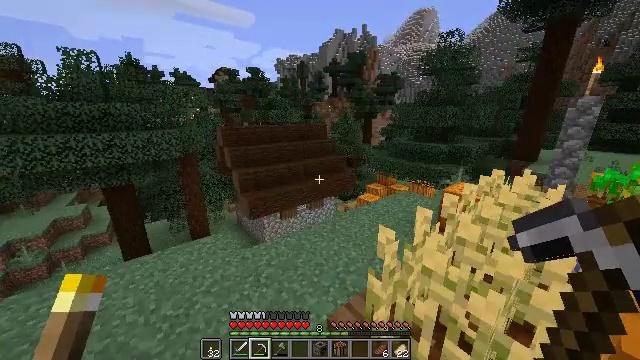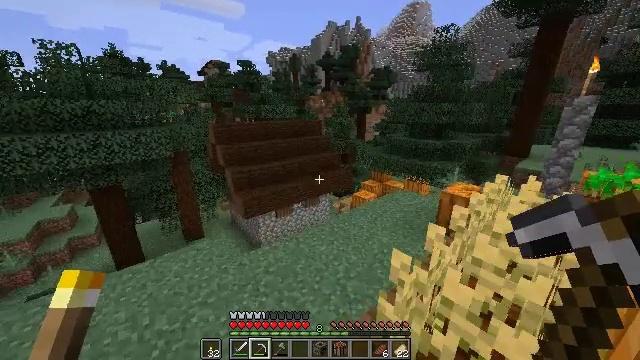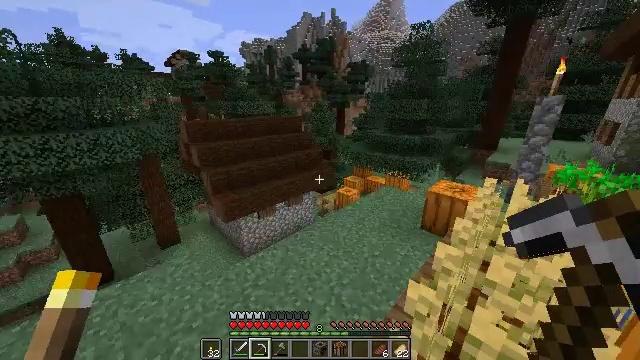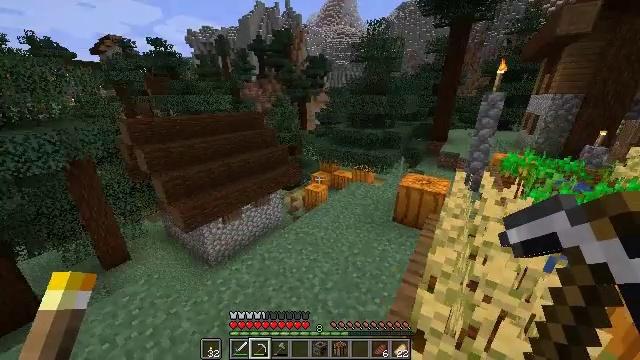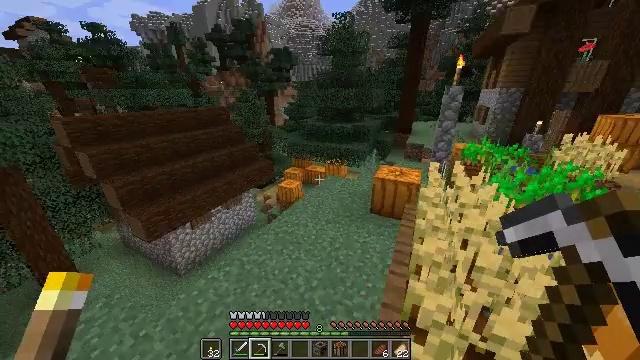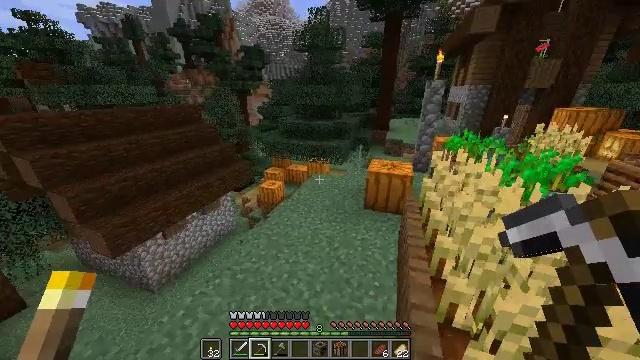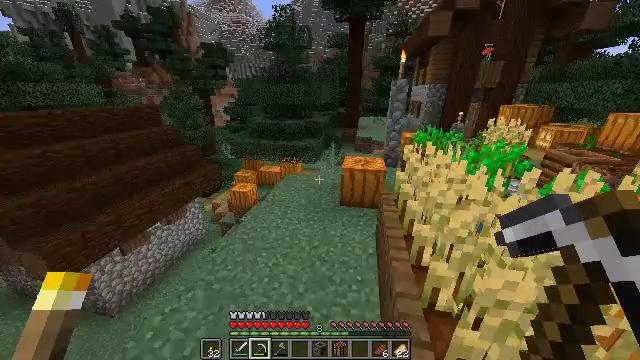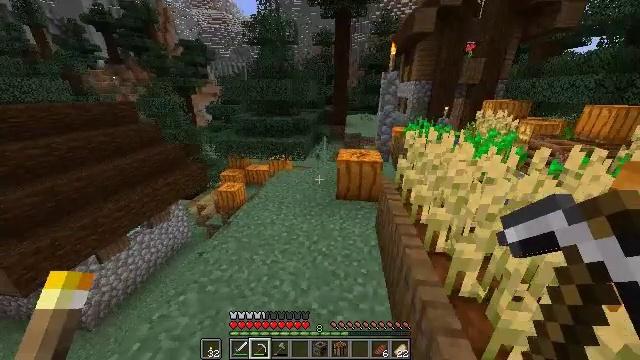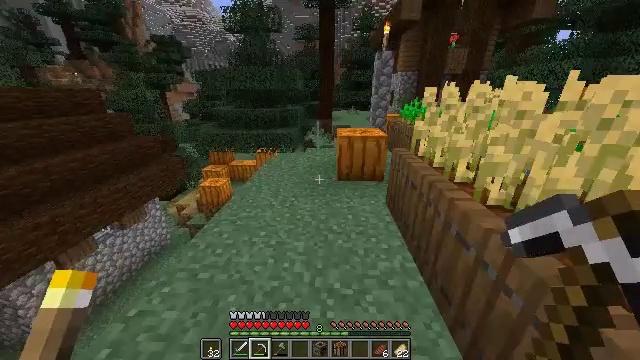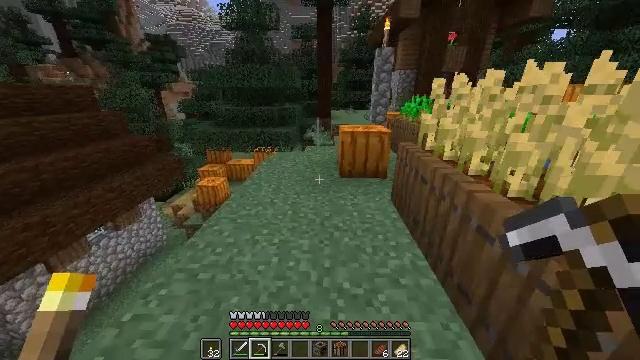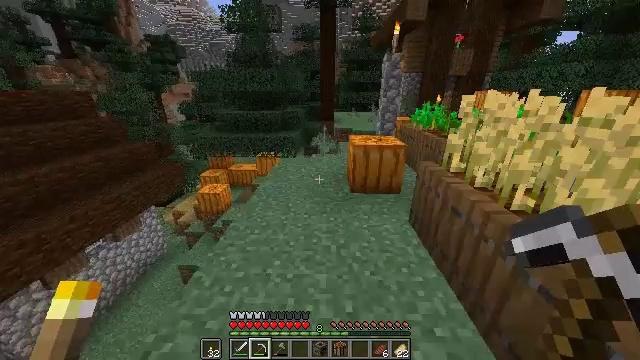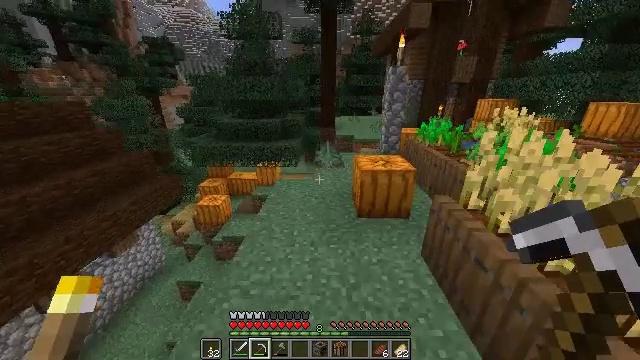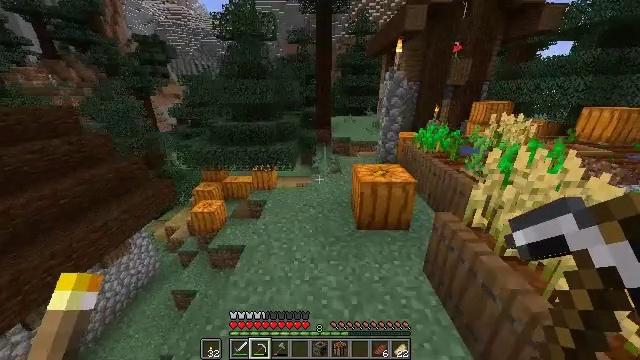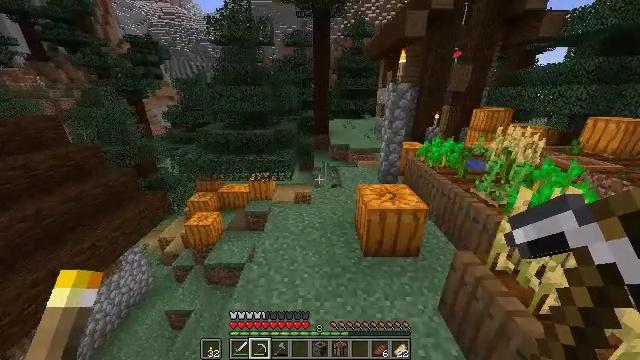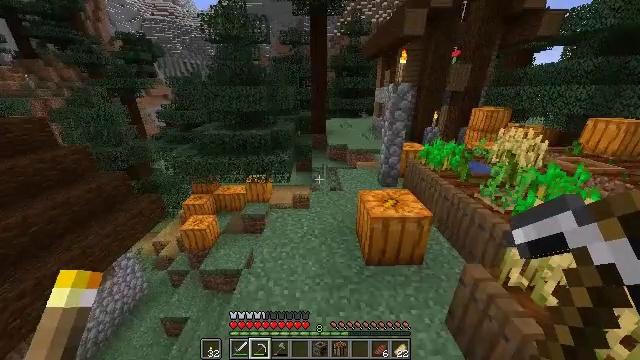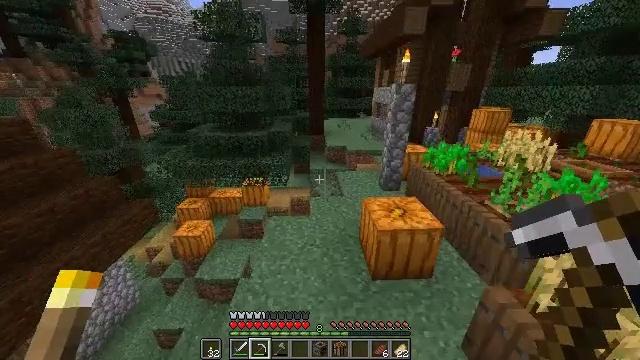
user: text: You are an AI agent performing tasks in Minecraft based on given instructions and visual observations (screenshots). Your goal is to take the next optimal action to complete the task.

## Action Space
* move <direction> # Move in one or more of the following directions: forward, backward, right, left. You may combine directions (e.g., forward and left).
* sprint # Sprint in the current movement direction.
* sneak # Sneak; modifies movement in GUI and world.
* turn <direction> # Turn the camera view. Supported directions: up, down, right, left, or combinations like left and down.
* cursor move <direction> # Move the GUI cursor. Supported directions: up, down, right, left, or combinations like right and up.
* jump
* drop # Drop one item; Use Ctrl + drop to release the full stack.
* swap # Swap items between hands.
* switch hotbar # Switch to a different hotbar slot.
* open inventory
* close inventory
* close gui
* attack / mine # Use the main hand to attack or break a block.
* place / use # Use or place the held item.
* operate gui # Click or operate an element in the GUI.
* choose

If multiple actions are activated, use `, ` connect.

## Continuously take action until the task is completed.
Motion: motion action
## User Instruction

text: Remove pumpkin seeds from the inventory.
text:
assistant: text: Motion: move forward and move left, sprint, turn right and down, jump
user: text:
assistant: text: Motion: move forward and move left, sprint, turn right and down
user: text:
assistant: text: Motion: move forward and move left, sprint, turn right and down
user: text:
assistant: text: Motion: move forward and move left, sprint, turn right and down
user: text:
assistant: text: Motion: move forward, sprint, turn right
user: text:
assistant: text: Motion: move forward, sprint, turn right
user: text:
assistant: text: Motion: move forward, sprint, turn right
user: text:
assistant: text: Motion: move forward, sprint, turn right
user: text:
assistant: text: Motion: move forward, sprint
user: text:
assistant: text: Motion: move forward, sprint, jump
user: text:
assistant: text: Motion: move forward, sprint, jump
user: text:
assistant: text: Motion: move forward, sprint, turn right, jump
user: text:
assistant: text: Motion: move forward, sprint, turn right, jump
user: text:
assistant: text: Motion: move forward, sprint, jump
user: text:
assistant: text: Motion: move forward, sprint, jump
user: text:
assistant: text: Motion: move forward, sprint, turn right, jump
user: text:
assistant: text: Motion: move forward, sprint, turn right
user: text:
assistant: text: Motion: move forward, sprint, turn right
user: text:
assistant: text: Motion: move forward, sprint, turn right
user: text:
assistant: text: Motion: move forward, sprint, turn right
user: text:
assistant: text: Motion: move forward, sprint, turn right
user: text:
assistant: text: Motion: move forward, sprint, turn right, jump
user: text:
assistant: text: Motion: move forward, sprint, turn right, jump
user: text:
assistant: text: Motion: move forward, sprint, turn right, jump
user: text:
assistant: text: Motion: move forward, sprint, turn right, jump
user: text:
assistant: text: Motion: move forward, sprint, turn right, jump
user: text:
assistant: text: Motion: move forward, sprint, turn right, jump
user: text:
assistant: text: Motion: move forward, sprint, turn right, jump
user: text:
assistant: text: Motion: move forward, sprint, turn right
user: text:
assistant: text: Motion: move forward, sprint, turn right